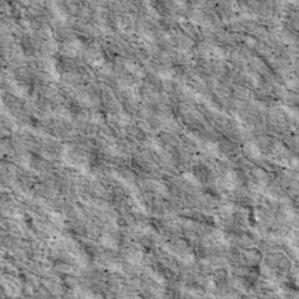
Label: non_frost